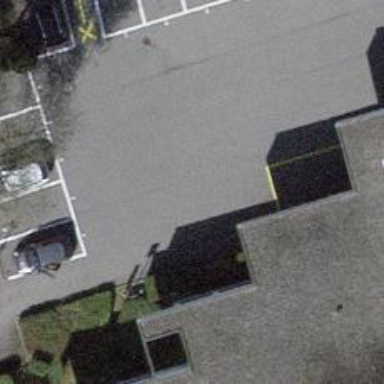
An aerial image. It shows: Post box.